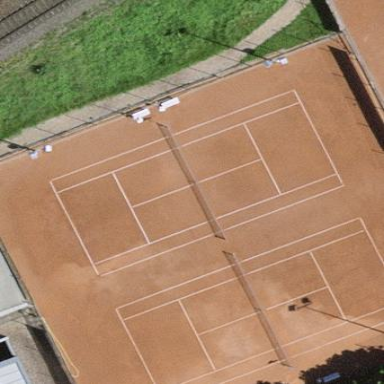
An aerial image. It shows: Tartan tennis court on pitch designated for leisure land.